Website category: book
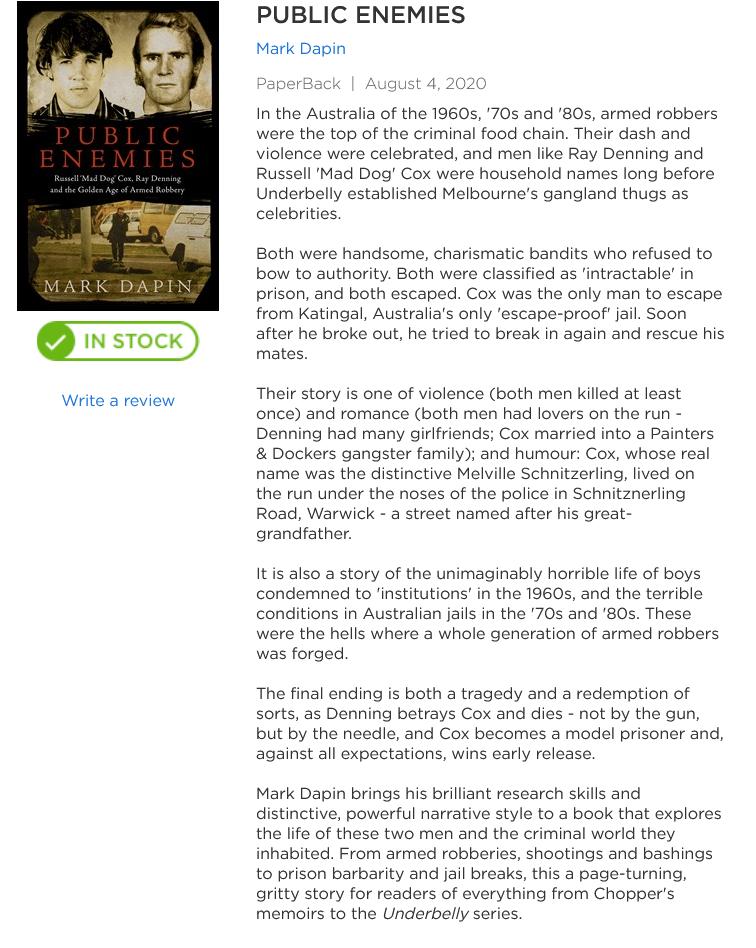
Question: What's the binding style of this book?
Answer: PaperBack

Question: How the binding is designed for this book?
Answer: PaperBack

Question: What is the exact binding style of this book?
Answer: PaperBack

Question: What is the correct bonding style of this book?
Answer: PaperBack

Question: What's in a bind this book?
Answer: PaperBack

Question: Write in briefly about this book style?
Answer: PaperBack

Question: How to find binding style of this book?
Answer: PaperBack

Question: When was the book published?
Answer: August 4, 2020

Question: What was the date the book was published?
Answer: August 4, 2020

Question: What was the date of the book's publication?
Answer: August 4, 2020

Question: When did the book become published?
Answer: August 4, 2020

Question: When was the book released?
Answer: August 4, 2020

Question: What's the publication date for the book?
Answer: August 4, 2020